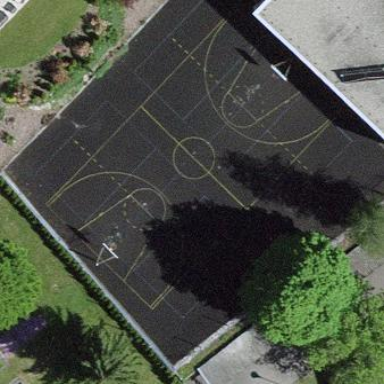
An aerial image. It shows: Basketball court located in leisure land pitch.